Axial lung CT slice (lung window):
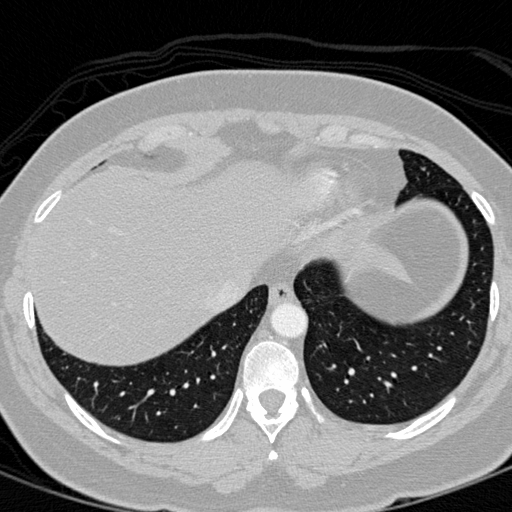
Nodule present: no